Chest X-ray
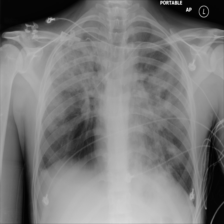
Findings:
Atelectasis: negative
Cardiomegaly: negative
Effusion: negative
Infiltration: positive
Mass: negative
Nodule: negative
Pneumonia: negative
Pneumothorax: negative
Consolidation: negative
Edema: negative
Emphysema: negative
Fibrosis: negative
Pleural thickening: negative
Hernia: negative